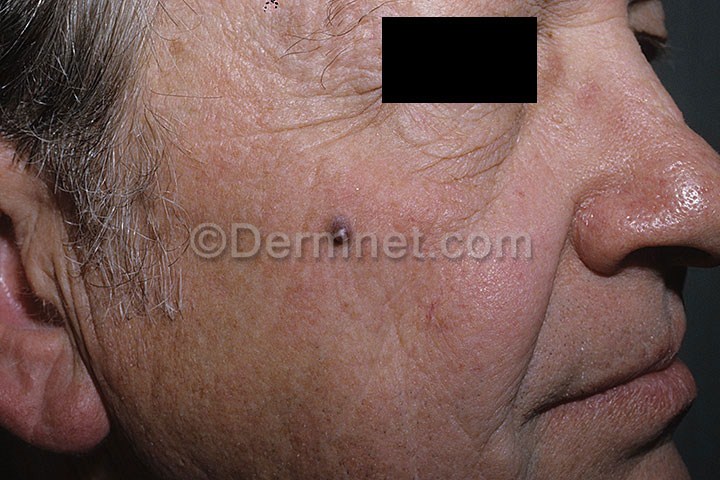
Disease: Vascular Tumors